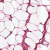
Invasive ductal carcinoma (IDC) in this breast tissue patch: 0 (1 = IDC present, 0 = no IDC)